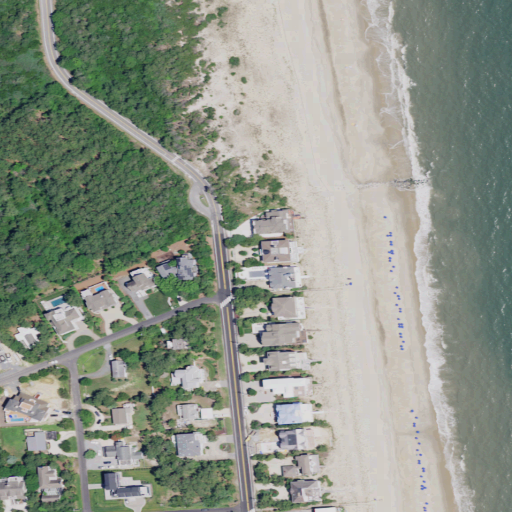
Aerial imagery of beach in Delaware named Whiskey Beach containing barren land, medium intensity development, open water, low intensity development, woody wetlands, high intensity development, herbaceous wetlands, and open development